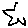
Label: star